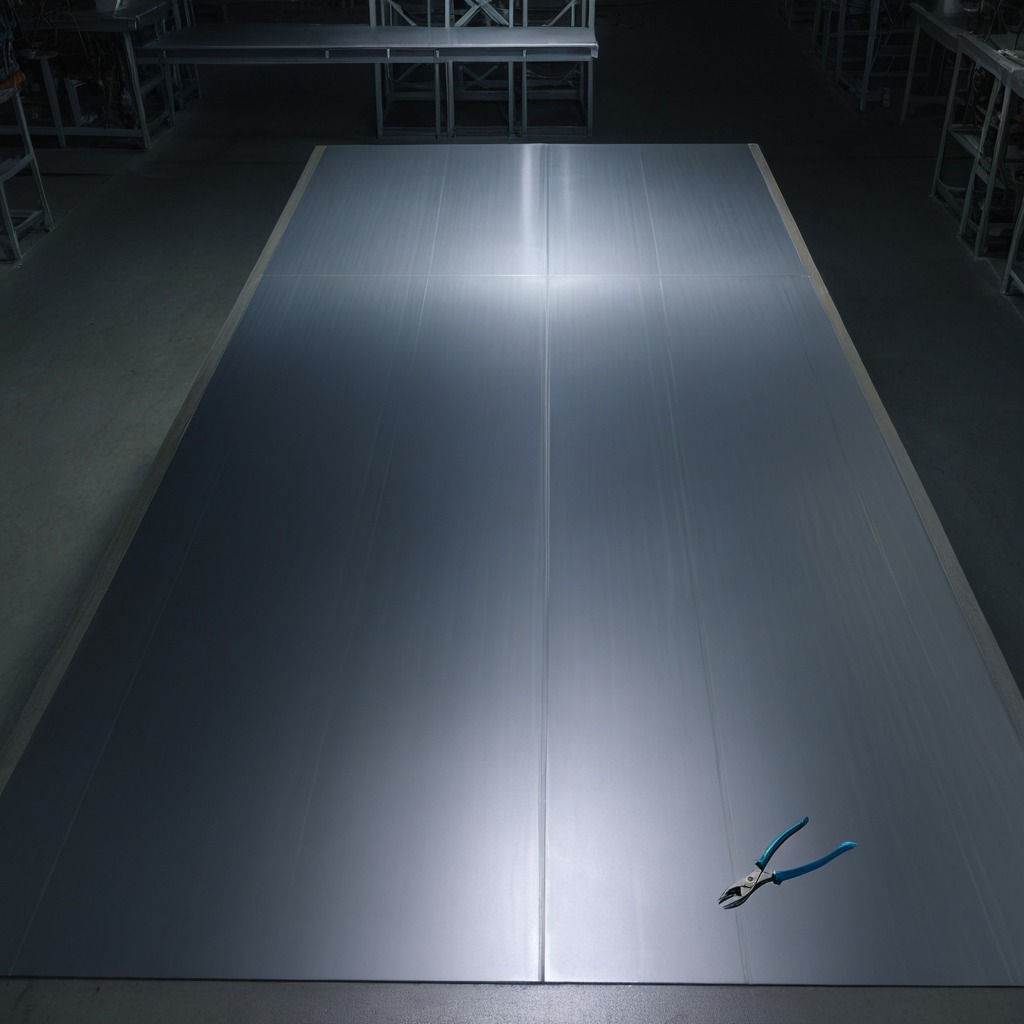
A plier is lying on the tabletop.